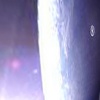
Label: sunburn